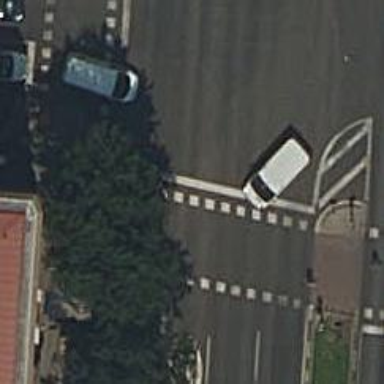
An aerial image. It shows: Zebra crossing with traffic signals marking the way.